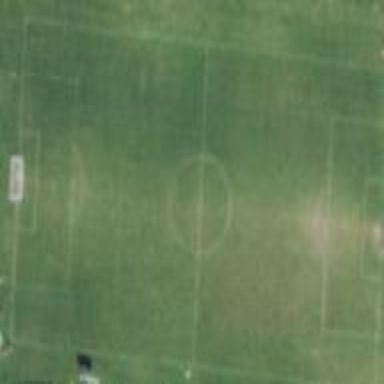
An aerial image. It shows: Soccer pitch for leisure land activities.